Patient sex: M
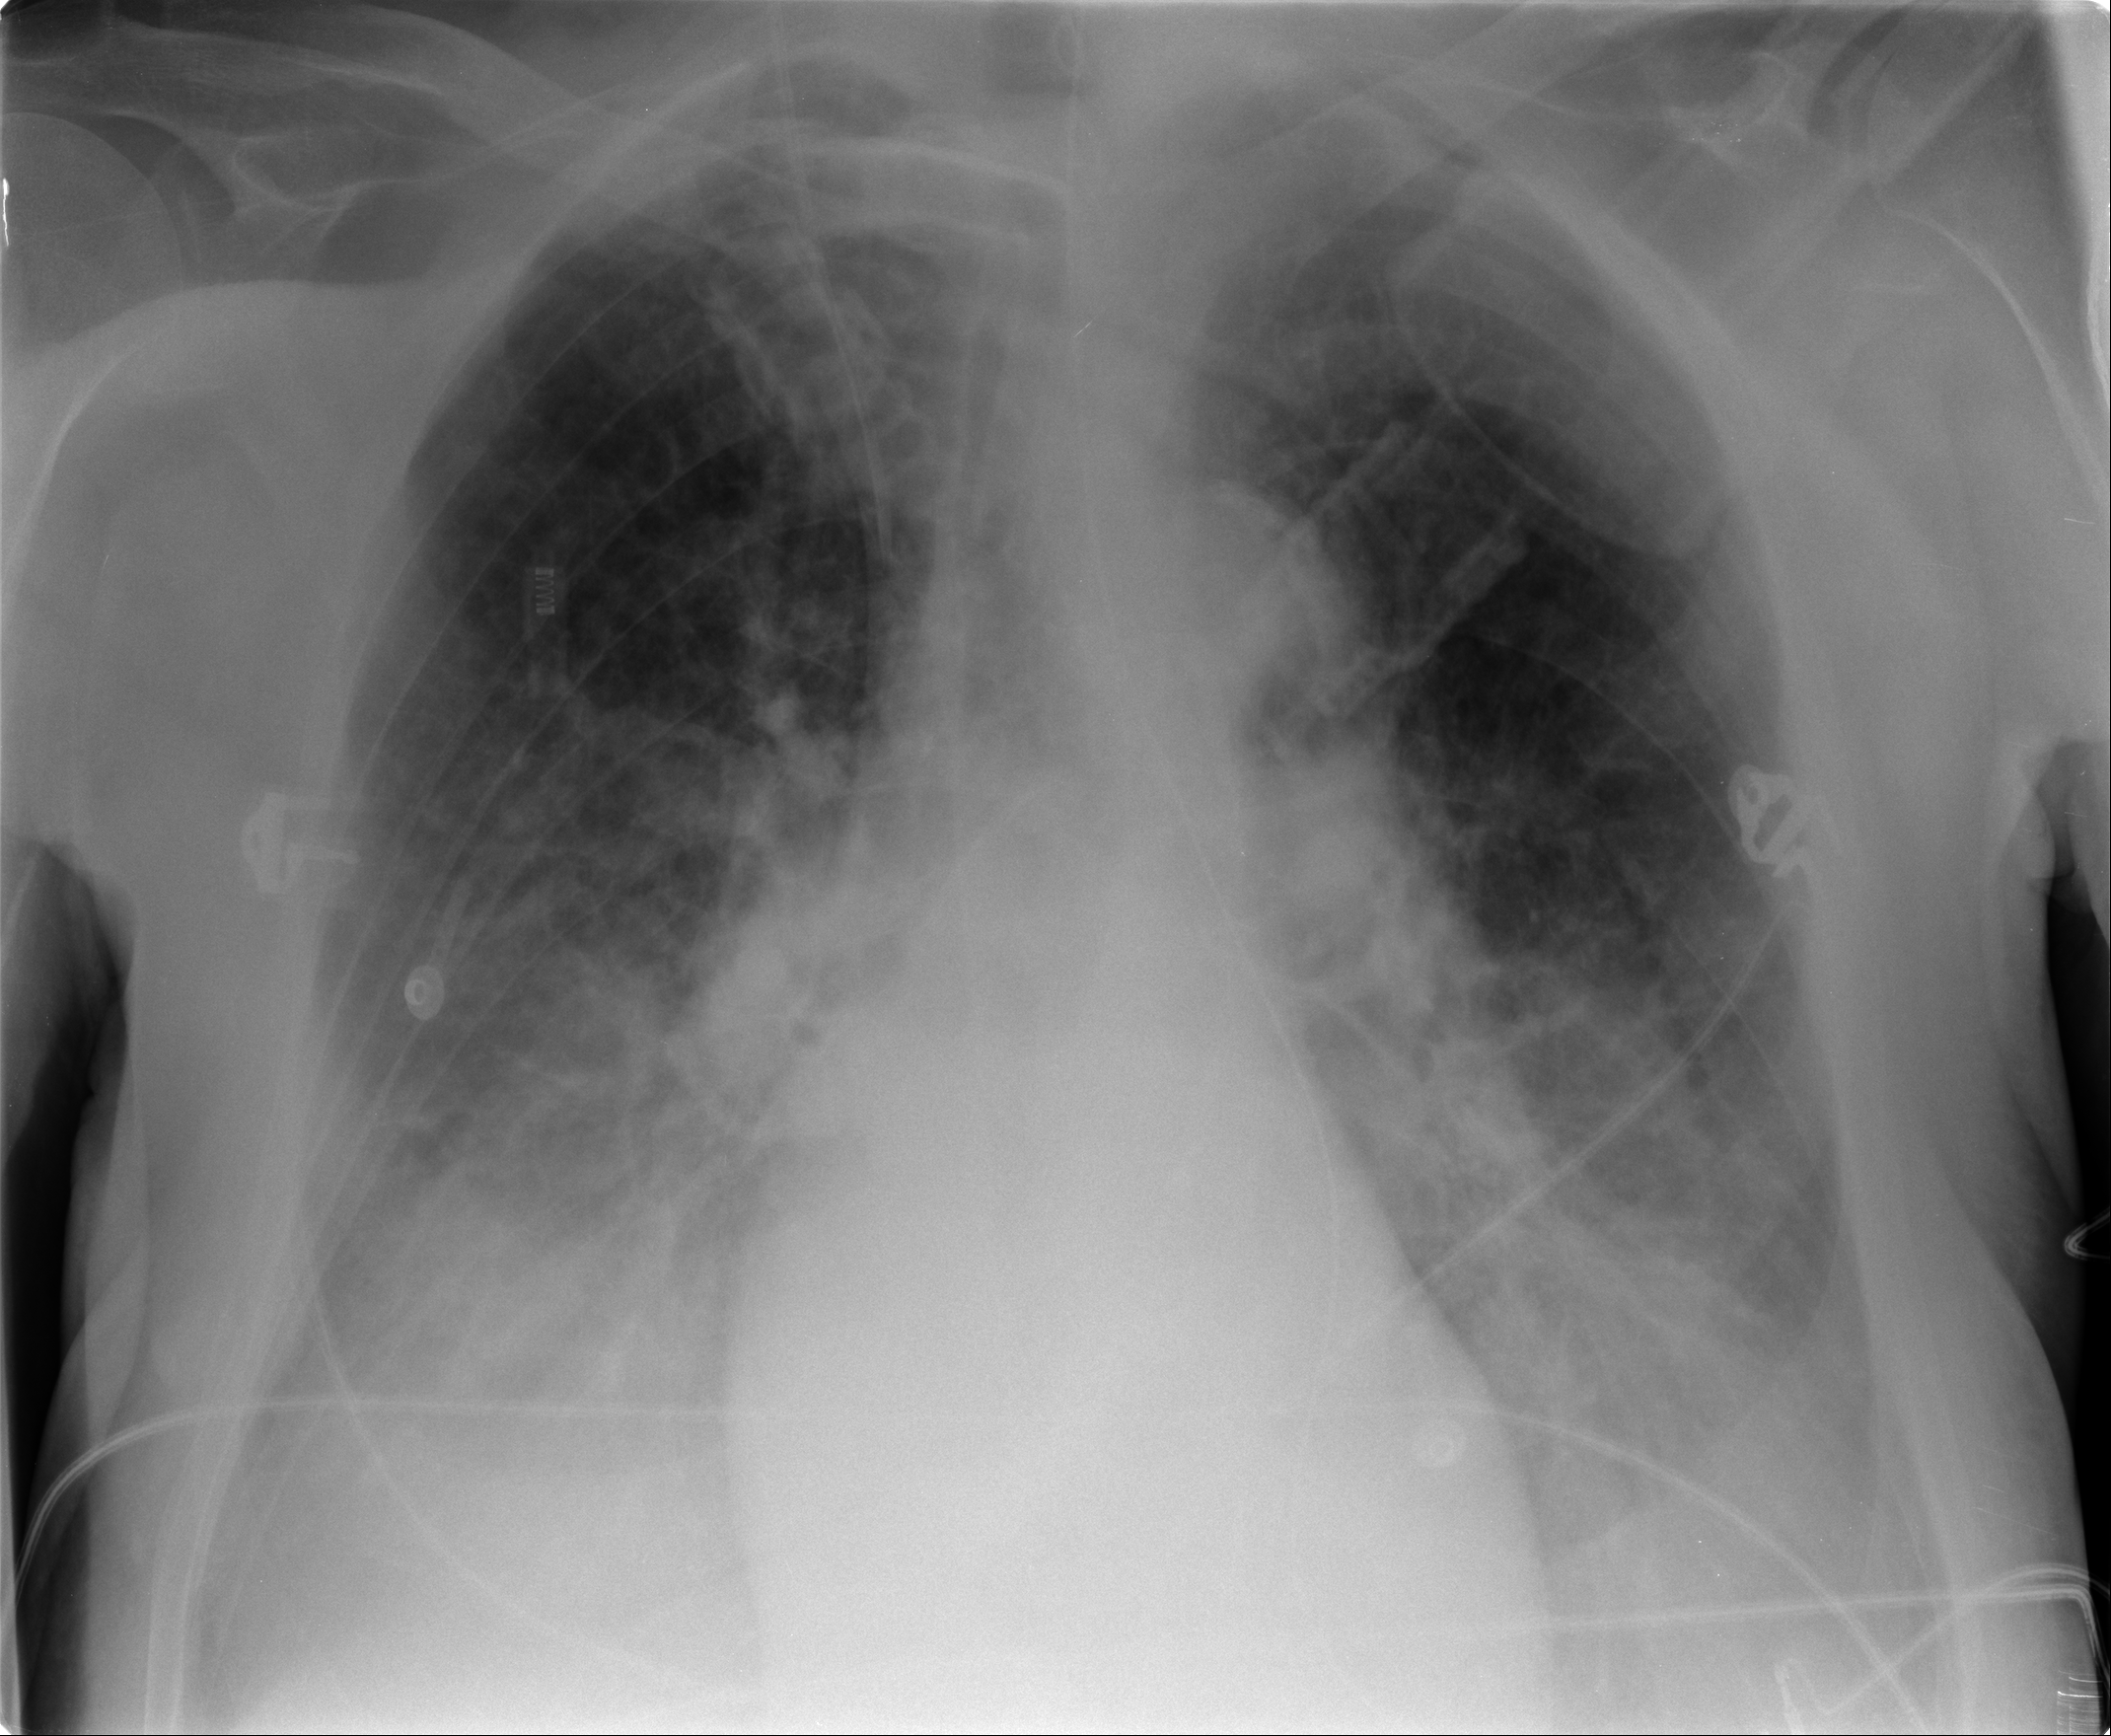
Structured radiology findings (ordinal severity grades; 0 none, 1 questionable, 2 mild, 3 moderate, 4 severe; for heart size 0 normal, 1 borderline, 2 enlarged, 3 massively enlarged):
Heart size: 0
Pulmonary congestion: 2
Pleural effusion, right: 3
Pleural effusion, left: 3
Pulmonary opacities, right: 2
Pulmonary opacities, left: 2
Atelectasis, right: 2
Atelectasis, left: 2